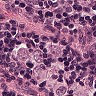
Metastatic tissue present: yes